Question: In one of the rendering scenarios I have my camera focused at the tip of an arrow. I scale the arrow and the camera focus gets changed. How should I calculate the required translation value for the arrow to counter the translation happened due to scaling and keep the camera focus unchanged ? (I cannot alter the camera variables)

Assuming the red circle to be the camera focus point. The second frame is showing the desired behavior.
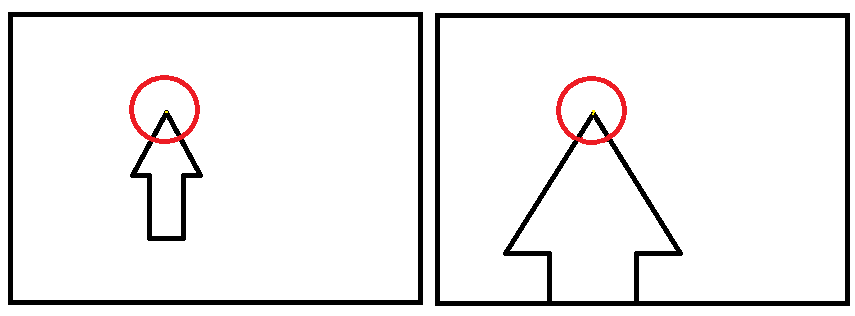
Answer: If you translate your camera to the origin, scale it, then translate it back (translate by scaled amount) that should place your camera at the right spot. Scaling things when not at the origin tends to make them move away from the origin, since their position gets scaled as well as everything else.